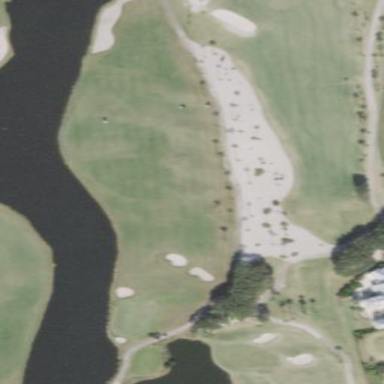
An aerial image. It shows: Sand bunker on golf course.